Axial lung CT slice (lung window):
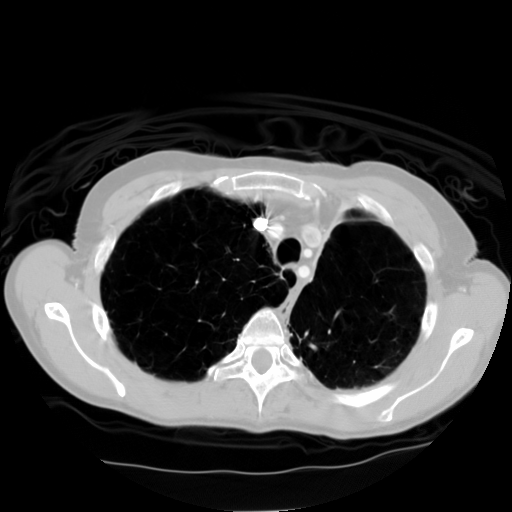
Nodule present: no